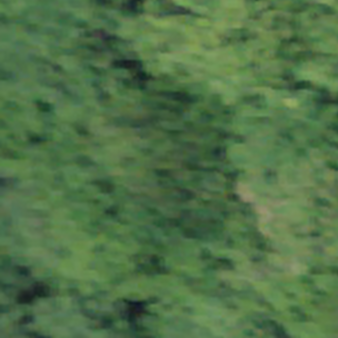
Label: other